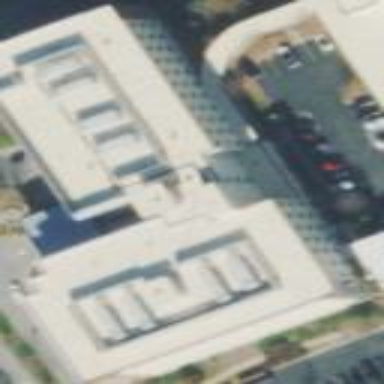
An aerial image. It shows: Building with black roof.